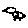
Label: bird